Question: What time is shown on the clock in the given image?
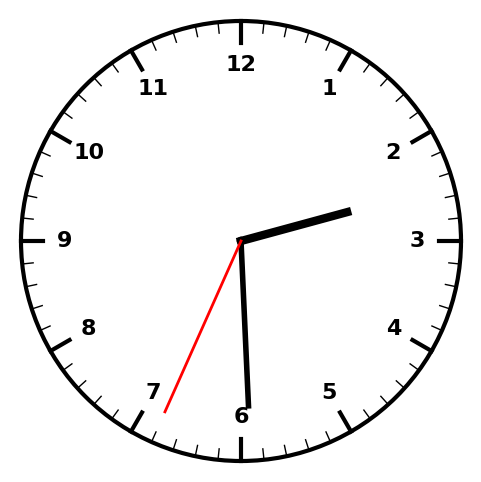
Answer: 02:29:34